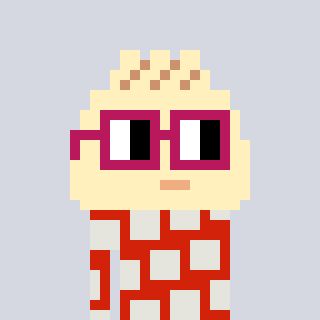
a pixel art character with square dark red glasses, a porkbao-shaped head and a red-colored body on a cool background